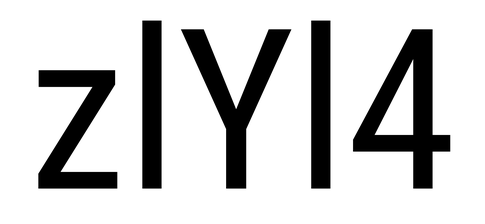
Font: Roboto_Condensed_Regular